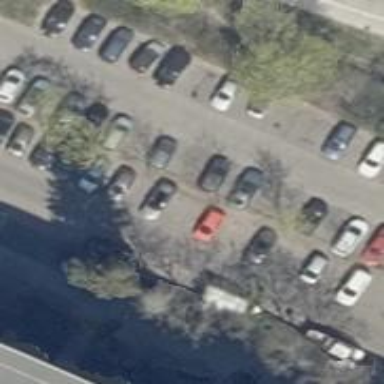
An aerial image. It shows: Parking available on the street side.